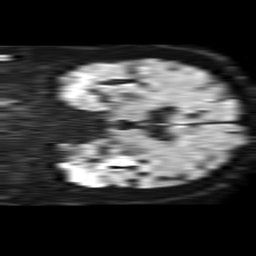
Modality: TRACE
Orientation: coronal
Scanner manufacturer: philips
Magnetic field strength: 1.5 T
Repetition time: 4.6 s
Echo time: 0.08631 s